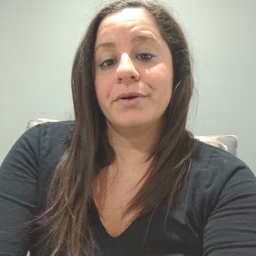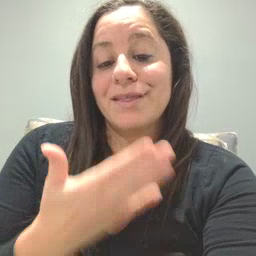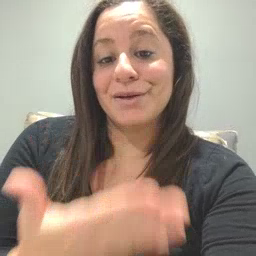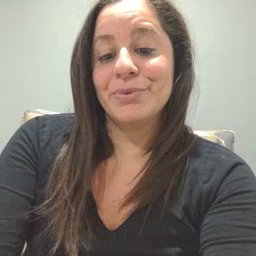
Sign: thankyou